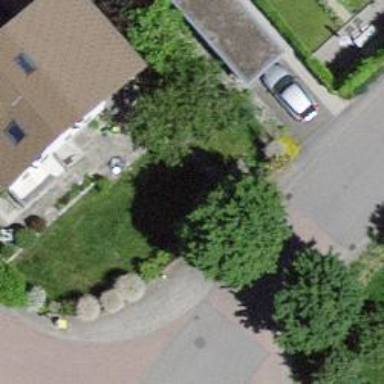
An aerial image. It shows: Deciduous tree along avenue.